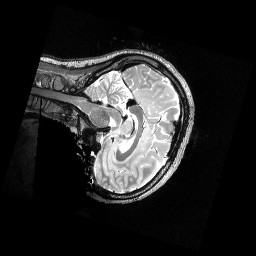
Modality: T2w
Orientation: sagittal
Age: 21
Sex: female
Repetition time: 3.2 s
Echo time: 0.563 s